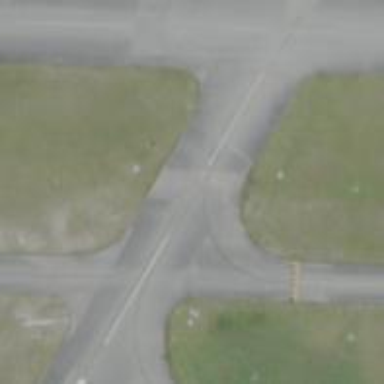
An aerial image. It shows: Asphalt runway at the airport.